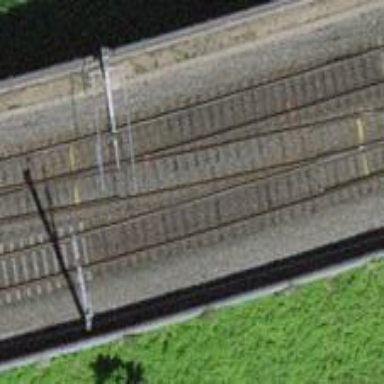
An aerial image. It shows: Single railway track with electrification through contact line.